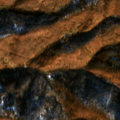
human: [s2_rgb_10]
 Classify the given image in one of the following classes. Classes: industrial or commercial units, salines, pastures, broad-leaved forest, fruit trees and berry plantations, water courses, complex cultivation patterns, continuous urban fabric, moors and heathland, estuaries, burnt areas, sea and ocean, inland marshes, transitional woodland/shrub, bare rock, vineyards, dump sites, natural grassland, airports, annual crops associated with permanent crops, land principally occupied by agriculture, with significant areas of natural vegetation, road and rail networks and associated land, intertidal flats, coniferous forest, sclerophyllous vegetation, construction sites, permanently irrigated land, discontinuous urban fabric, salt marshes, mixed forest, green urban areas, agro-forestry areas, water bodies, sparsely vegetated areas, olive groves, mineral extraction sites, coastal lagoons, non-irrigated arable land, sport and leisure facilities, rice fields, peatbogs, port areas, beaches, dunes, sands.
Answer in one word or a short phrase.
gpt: land principally occupied by agriculture, with significant areas of natural vegetation, broad-leaved forest, transitional woodland/shrub